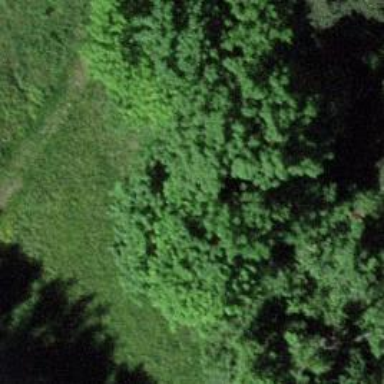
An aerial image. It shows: Grassy track with grade 5 track type.